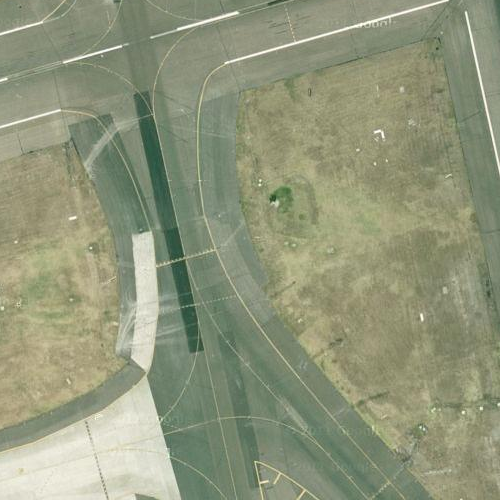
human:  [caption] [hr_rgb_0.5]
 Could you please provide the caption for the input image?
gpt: Some curving runways with some marking lines on it while some lawns beside .

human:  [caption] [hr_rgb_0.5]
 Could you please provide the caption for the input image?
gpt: There are some marking lines on the runways while some lawns beside .

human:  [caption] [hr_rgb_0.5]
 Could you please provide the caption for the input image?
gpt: Some curved ruwnays with many marking lines on it while some lawns beside .

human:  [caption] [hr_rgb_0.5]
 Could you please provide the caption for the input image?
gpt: There are some curved runways with many marking lines on it while some lawns beside .

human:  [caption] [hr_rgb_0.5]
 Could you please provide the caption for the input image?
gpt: Some marking lines are on the runways while some lawns beside .